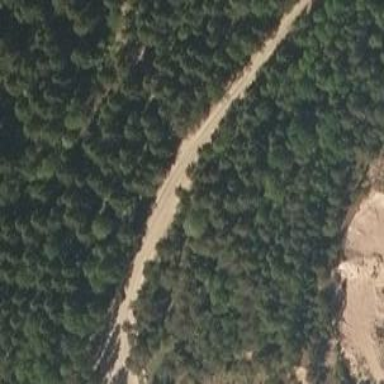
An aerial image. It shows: Evergreen woodland with needle-leaved trees.